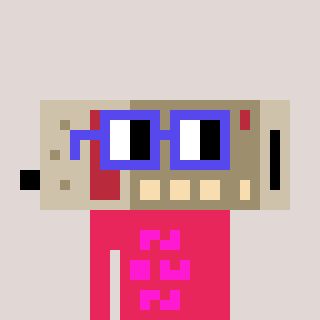
a pixel art character with square blue glasses, a cordless phone-shaped head and a redpinkish-colored body on a warm background